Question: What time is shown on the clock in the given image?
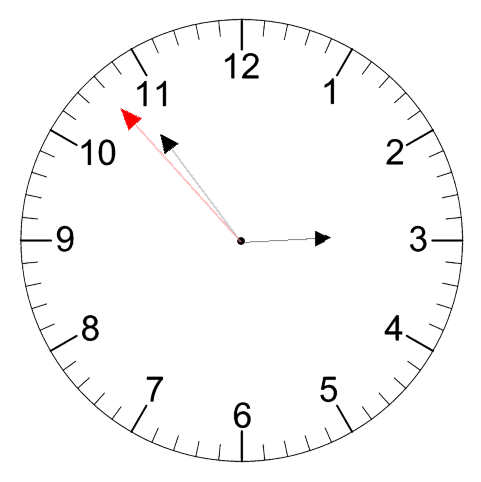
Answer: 02:53:53